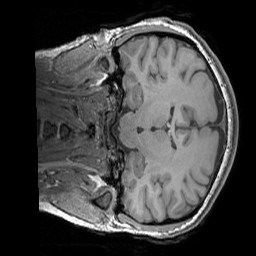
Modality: T1w
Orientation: coronal